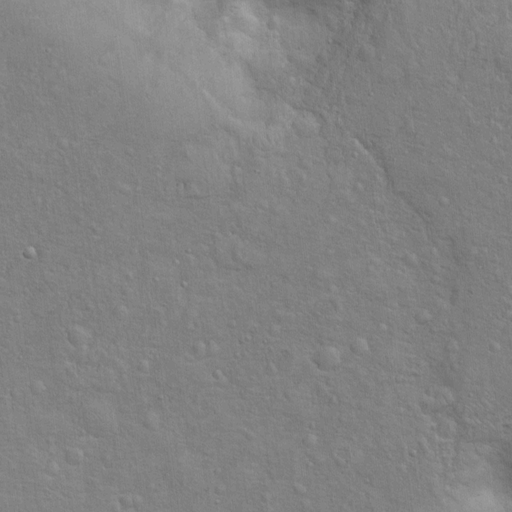
Classes present: Background, Cone